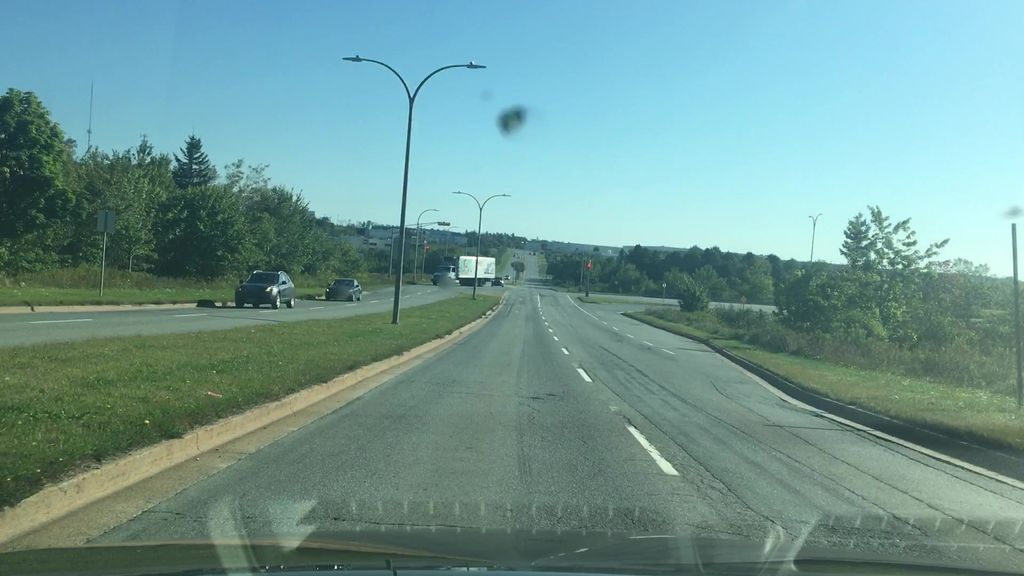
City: halifax